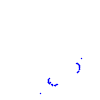
Particle: proton